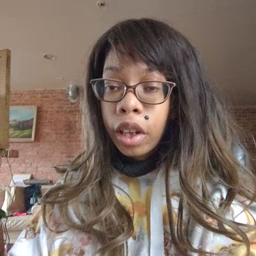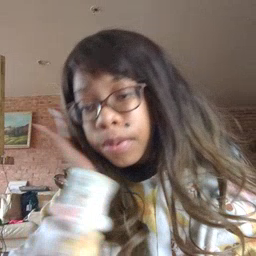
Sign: bed